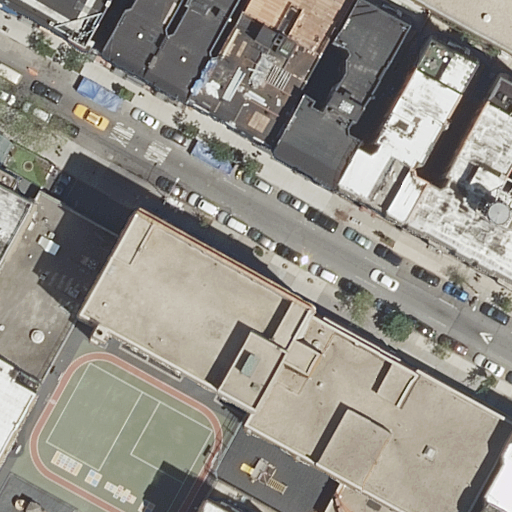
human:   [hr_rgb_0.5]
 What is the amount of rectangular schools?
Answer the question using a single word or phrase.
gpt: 1

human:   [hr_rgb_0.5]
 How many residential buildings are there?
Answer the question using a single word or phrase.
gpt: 11

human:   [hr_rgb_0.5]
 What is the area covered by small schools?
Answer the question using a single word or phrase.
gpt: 32m2

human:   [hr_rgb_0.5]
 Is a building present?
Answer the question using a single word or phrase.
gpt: yes

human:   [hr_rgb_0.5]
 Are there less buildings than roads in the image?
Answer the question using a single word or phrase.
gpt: no

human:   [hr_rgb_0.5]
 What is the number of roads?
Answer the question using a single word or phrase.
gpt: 2

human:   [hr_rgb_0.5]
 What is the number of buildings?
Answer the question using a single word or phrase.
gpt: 13

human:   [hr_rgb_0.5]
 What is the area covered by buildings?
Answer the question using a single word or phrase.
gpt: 5297m2

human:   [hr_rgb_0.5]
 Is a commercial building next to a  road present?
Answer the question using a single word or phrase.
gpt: yes

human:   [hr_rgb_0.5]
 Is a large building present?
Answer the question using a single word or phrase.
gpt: yes

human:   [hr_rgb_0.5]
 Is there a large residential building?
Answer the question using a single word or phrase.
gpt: yes

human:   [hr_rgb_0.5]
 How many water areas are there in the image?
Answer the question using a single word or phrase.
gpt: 0

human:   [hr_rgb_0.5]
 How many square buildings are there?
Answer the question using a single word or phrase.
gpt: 0

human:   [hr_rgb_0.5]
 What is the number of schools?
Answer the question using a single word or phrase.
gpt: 1

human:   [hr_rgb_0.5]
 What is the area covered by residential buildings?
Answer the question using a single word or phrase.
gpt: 4859m2

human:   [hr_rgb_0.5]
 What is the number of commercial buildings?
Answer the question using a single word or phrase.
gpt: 1

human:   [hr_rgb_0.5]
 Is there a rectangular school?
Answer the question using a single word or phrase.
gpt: yes

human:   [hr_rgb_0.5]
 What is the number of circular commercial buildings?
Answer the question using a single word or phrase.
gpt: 0

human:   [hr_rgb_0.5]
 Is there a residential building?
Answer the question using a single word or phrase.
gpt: yes

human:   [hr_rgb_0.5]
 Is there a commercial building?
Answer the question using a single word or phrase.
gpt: yes

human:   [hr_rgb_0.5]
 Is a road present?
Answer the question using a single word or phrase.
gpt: yes

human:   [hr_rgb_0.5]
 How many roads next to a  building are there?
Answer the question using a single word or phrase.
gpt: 2

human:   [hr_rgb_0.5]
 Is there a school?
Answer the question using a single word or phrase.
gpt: yes

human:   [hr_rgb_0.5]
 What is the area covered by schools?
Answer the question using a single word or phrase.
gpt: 32m2

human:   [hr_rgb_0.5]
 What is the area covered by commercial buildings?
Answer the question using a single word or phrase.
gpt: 226m2

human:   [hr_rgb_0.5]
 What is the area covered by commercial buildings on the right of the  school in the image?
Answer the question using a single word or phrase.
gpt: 0m2

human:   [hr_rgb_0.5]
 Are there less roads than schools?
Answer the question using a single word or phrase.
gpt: no

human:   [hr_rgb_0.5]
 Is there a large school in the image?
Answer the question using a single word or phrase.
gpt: no

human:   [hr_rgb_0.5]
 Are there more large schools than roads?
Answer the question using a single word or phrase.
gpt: no

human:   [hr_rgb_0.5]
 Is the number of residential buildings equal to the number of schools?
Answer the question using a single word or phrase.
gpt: no

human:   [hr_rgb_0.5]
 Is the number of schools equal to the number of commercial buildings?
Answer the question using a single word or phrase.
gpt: yes

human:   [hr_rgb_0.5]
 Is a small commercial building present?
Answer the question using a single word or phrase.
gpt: no

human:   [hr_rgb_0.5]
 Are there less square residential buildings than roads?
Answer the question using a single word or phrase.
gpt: yes

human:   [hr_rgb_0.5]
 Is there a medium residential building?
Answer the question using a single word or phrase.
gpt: yes

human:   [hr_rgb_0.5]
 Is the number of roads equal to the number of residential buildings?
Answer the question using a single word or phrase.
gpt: no

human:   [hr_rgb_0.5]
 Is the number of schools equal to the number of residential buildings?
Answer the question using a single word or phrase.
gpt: no

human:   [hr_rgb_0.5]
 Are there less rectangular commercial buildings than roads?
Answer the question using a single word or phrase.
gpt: yes

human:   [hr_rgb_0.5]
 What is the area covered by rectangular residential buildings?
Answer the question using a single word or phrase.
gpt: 484m2

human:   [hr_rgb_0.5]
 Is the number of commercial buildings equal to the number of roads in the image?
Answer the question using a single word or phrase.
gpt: no

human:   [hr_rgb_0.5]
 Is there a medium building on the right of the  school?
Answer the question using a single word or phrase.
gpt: yes

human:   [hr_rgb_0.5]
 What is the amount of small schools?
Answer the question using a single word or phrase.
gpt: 1

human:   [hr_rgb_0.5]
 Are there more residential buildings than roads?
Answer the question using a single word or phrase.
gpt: yes

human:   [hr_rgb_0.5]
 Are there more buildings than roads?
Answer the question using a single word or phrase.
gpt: yes

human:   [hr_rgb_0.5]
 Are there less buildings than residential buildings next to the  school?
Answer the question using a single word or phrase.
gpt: no

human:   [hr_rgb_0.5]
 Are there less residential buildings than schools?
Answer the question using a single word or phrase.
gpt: no

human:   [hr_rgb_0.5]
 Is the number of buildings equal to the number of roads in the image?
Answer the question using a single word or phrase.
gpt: no

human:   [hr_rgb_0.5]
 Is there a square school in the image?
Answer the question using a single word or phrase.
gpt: no

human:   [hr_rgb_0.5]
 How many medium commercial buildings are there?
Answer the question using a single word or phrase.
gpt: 1

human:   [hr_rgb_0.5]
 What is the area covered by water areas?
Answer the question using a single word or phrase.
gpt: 0m2

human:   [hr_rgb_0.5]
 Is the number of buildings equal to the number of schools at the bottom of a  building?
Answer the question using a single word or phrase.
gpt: no

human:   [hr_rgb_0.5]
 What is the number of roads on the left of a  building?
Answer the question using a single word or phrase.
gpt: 2

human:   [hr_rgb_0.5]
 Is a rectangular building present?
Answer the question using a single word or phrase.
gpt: yes

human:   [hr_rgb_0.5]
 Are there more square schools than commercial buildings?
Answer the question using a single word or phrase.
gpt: no

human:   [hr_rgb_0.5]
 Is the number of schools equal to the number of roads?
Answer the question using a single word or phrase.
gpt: no

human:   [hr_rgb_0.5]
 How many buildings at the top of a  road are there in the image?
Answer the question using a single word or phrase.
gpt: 6

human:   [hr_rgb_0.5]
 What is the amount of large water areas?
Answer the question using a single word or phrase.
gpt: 0

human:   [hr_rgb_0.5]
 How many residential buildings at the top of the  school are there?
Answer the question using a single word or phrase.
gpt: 8

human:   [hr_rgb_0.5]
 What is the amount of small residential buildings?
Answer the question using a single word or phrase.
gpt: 2

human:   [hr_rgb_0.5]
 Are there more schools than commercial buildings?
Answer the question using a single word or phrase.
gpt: no

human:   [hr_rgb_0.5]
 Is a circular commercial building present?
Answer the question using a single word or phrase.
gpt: no

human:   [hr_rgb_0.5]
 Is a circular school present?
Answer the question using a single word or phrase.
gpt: no

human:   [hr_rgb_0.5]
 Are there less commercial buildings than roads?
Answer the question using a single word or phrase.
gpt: yes

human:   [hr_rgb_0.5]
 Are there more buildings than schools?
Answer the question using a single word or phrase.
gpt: yes

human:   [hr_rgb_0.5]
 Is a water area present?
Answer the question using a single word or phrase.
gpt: no